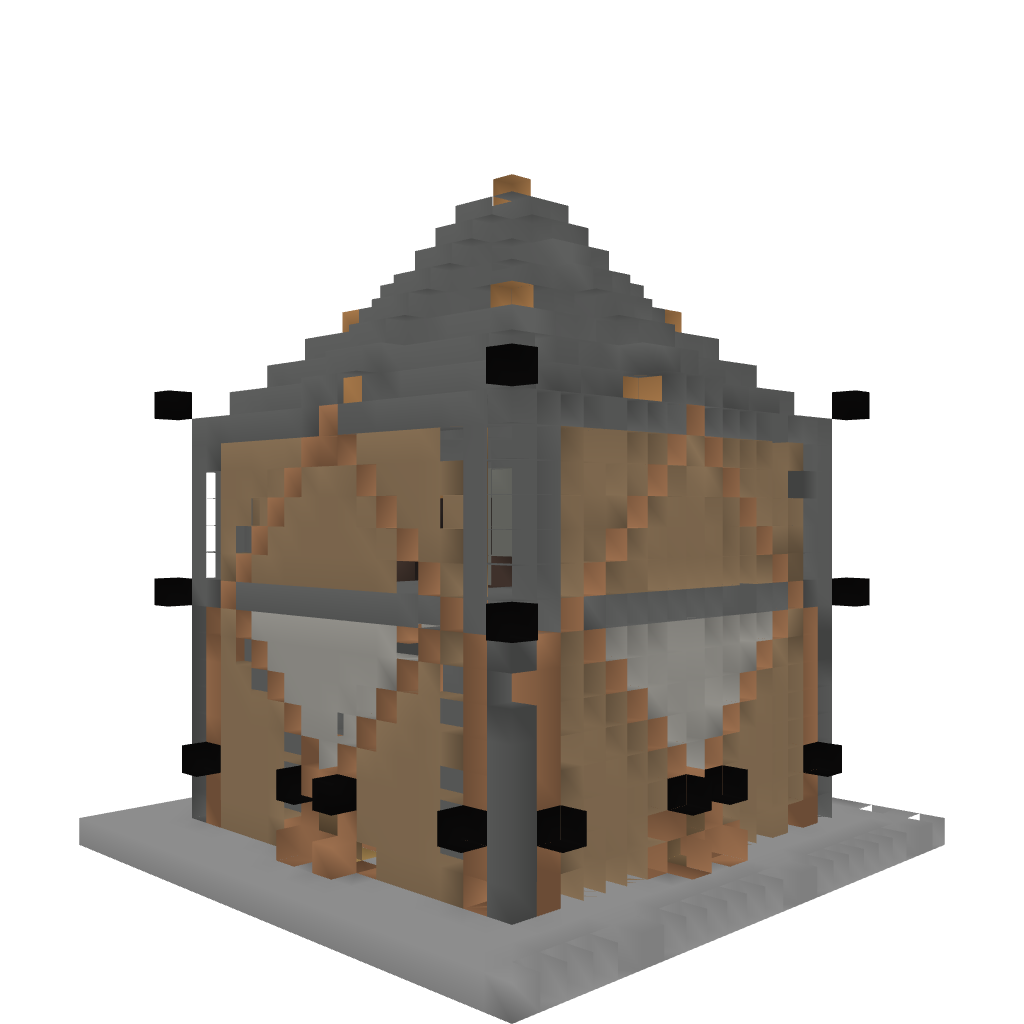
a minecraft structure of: Coco Bean Farm